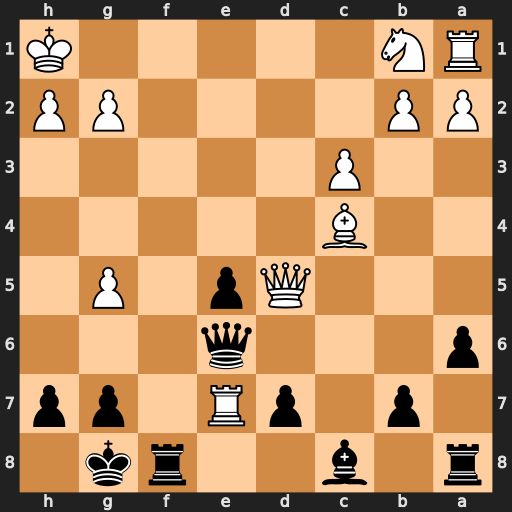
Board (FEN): r1b2rk1/1p1pR1pp/p3q3/3Qp1P1/2B5/2P5/PP4PP/RN5K
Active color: b
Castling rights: -
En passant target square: -
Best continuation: Rf1+ Bxf1 Qxd5